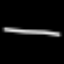
Label: line